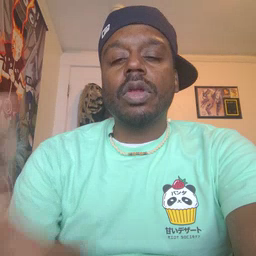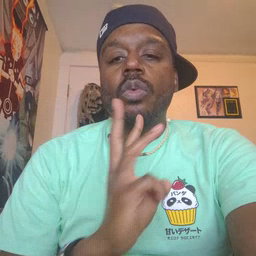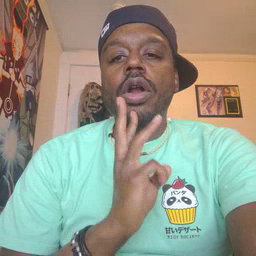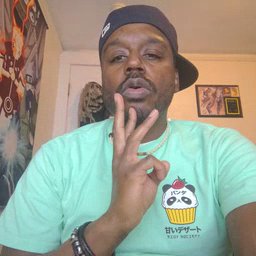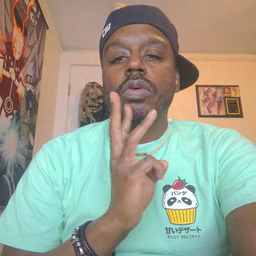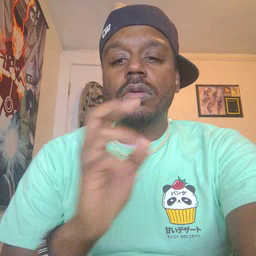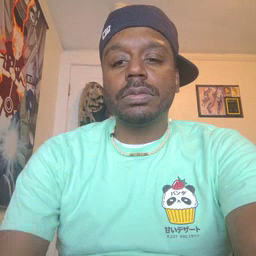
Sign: water